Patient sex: M
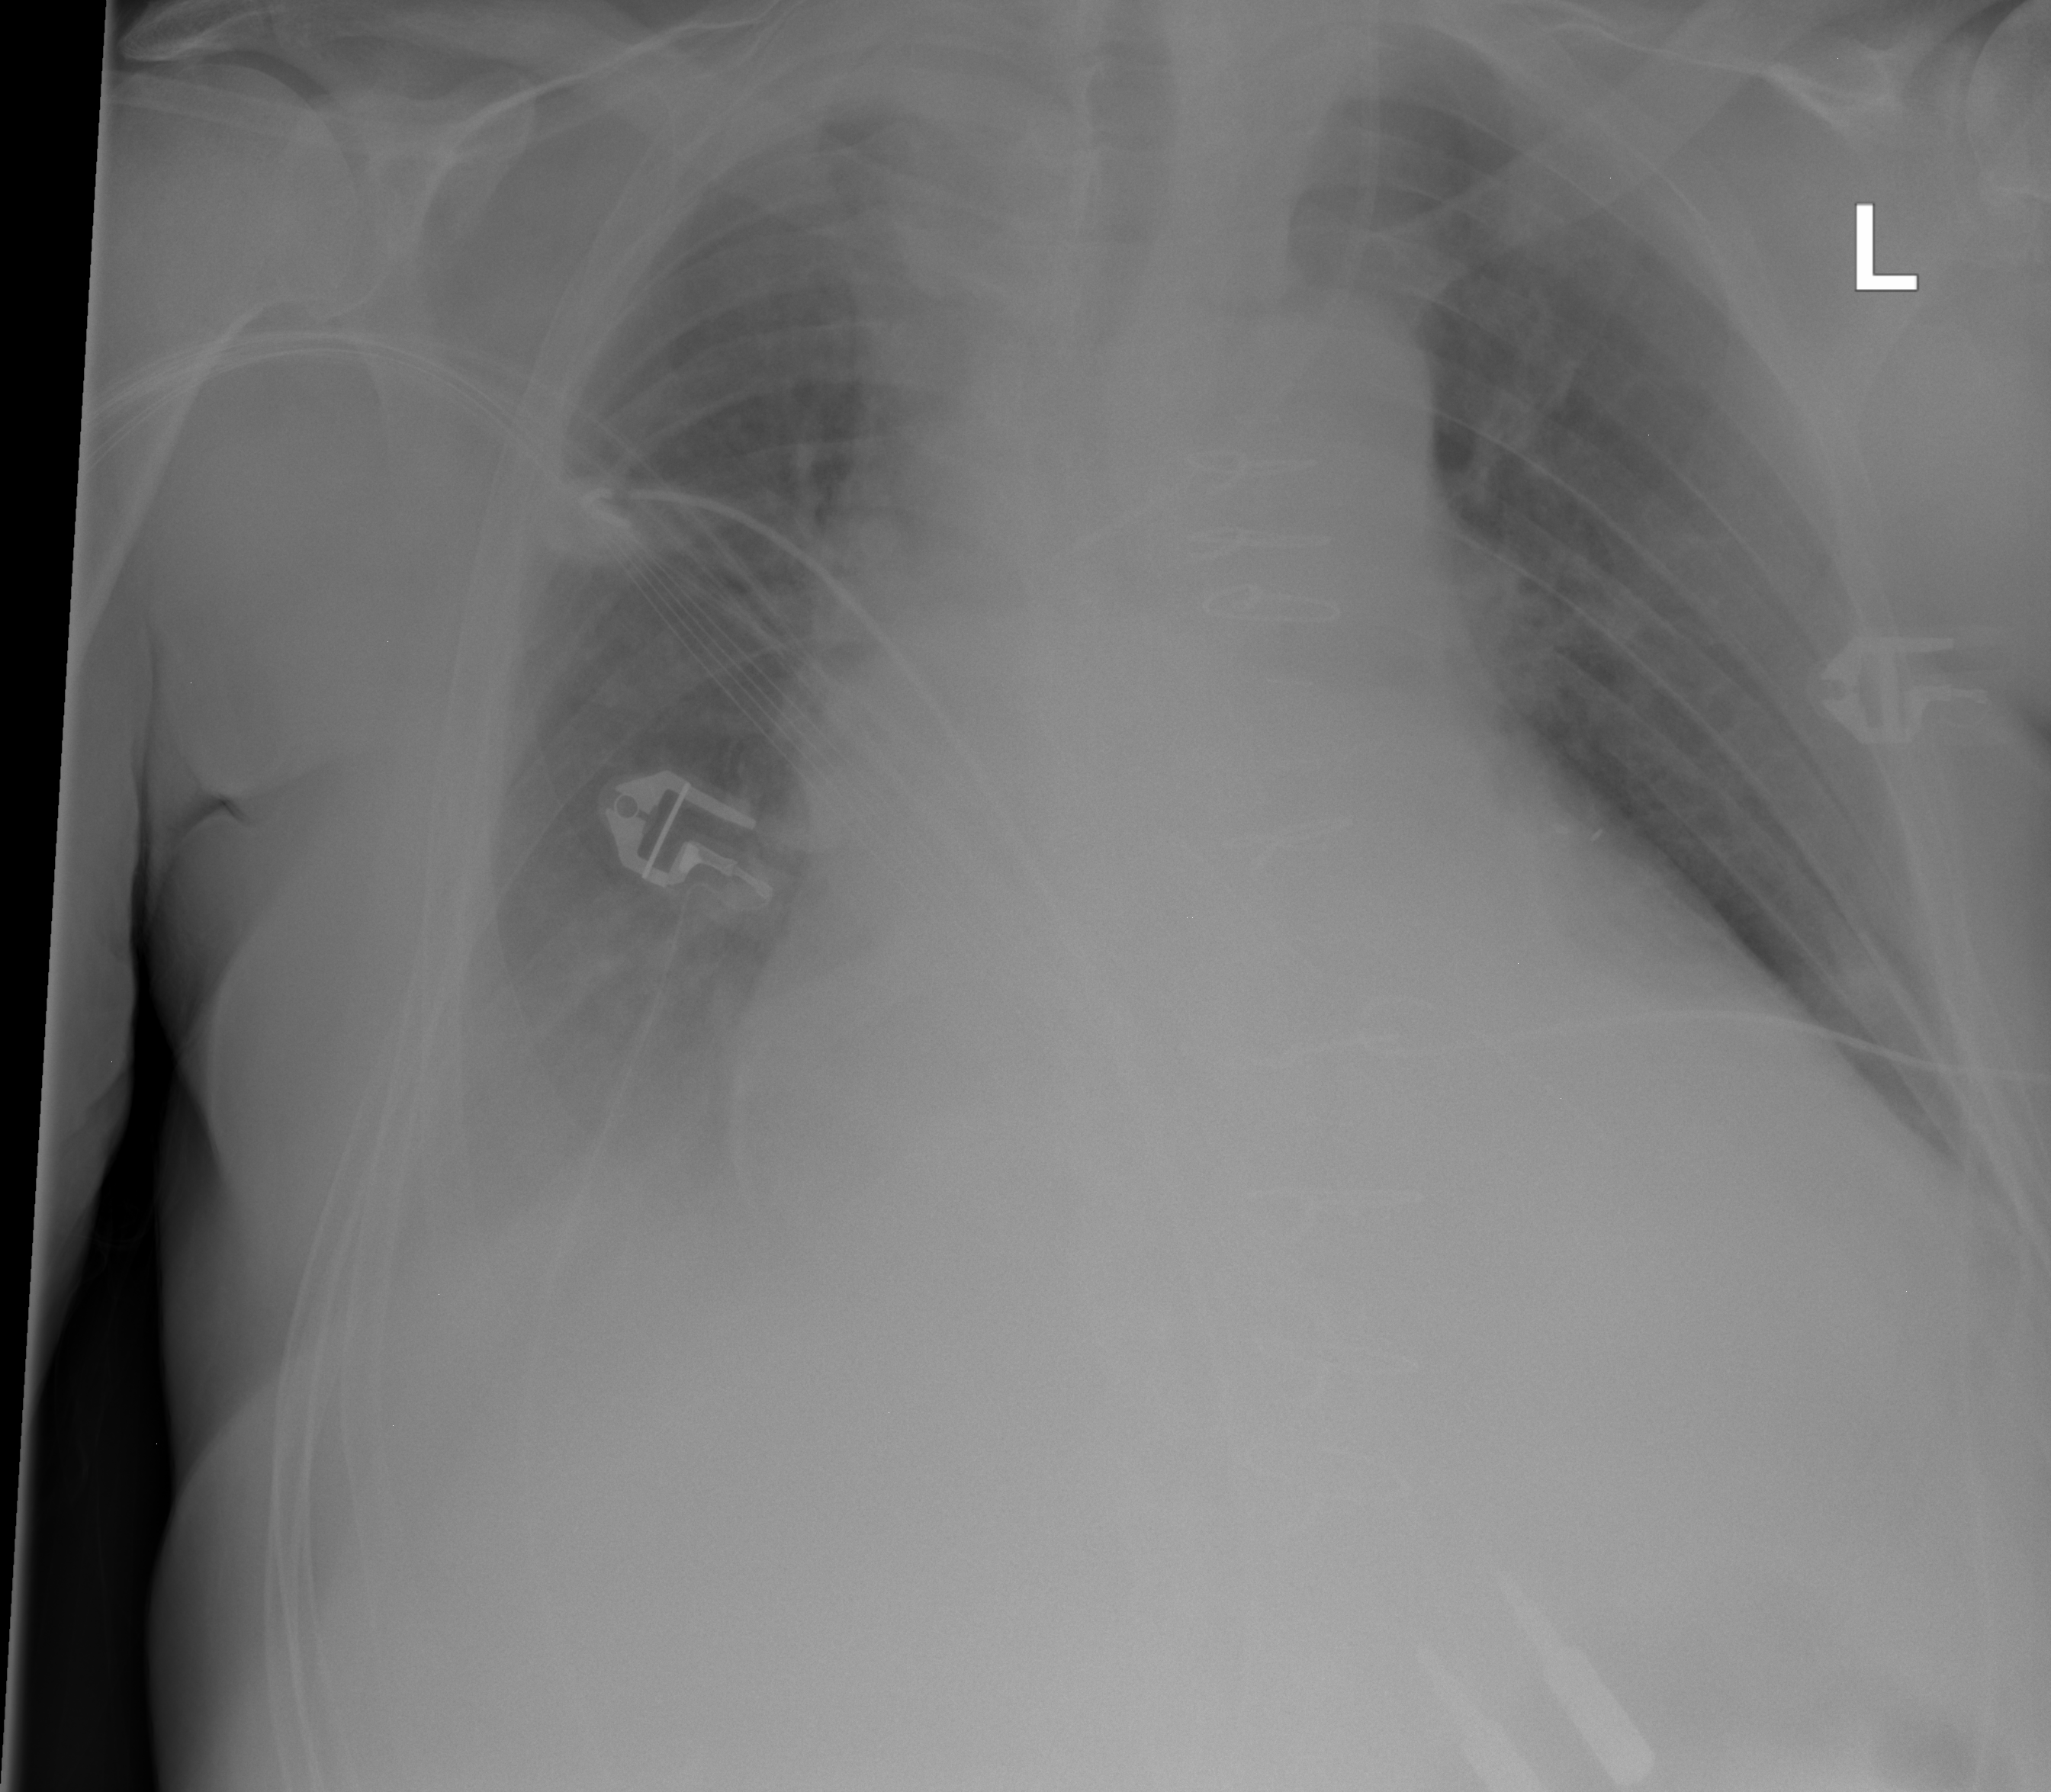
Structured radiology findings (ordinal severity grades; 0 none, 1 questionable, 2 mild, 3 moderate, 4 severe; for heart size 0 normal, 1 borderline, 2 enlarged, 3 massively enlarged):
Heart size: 2
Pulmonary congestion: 2
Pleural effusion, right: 0
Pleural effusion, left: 0
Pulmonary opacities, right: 2
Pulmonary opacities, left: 1
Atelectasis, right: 2
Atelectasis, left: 0